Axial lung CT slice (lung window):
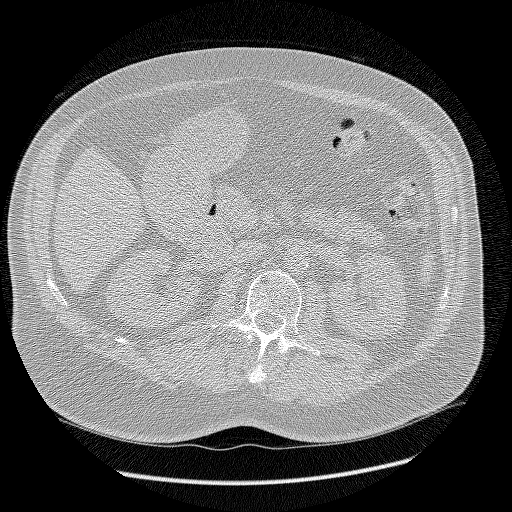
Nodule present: no